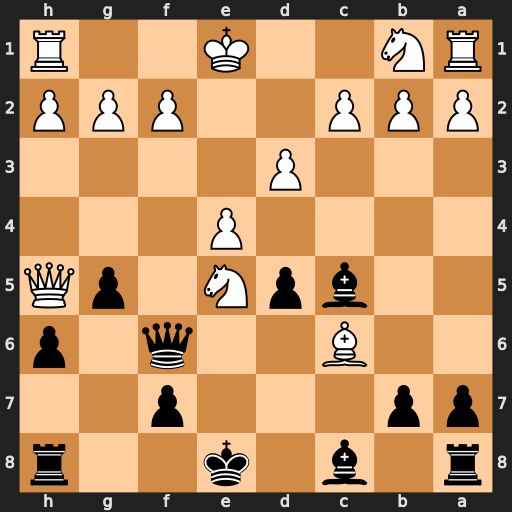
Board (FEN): r1b1k2r/pp3p2/2B2q1p/2bpN1pQ/4P3/3P4/PPP2PPP/RN2K2R
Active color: b
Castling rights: KQkq
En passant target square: -
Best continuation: bxc6 Qxf7+ Qxf7